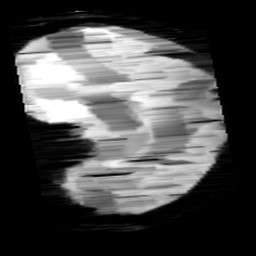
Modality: minIP
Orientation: sagittal
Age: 11
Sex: male
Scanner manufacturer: siemens
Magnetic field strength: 3 T
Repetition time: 0.027 s
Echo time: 0.02 s